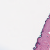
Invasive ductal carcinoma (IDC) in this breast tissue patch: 0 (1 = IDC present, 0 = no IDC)